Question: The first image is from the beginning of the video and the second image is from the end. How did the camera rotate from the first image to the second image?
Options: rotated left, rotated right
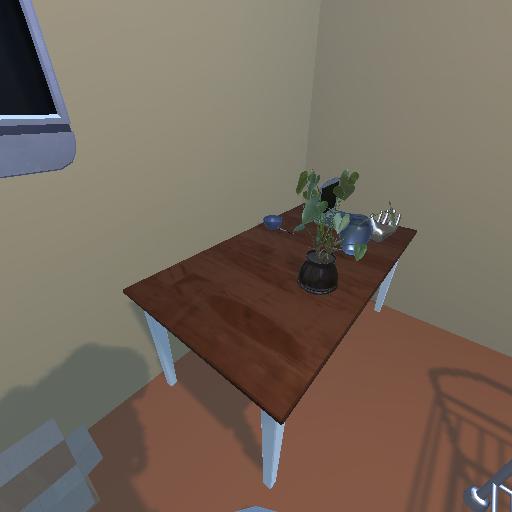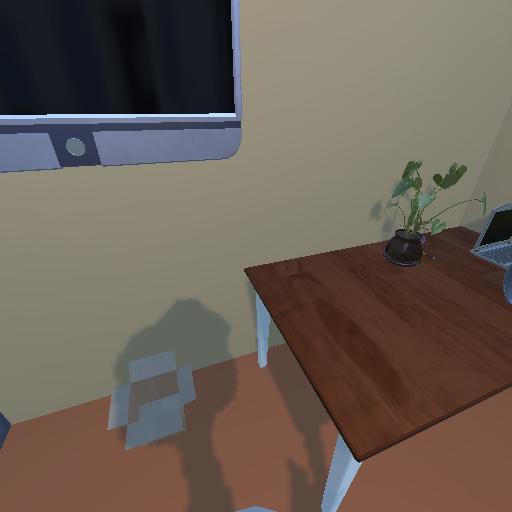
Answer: rotated left